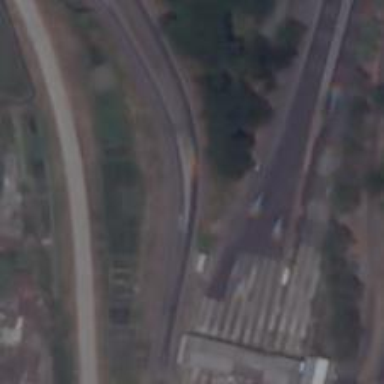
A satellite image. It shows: Motorway link.